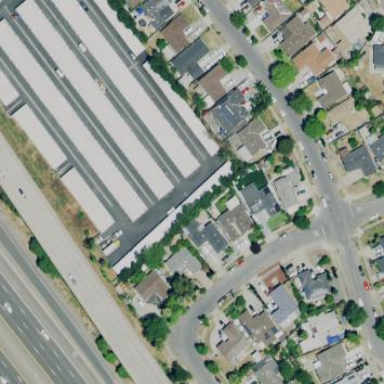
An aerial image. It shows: Group of garages.